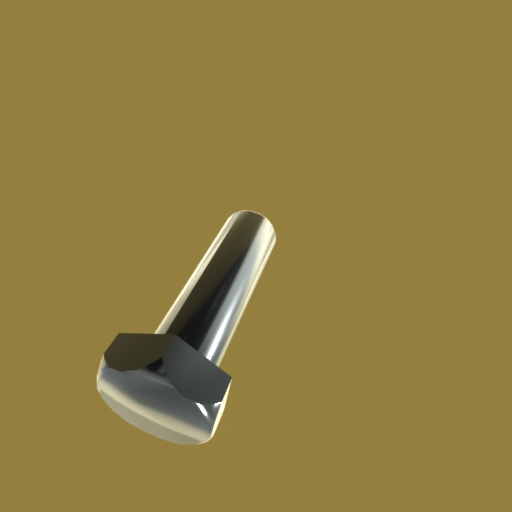
Label: bolt